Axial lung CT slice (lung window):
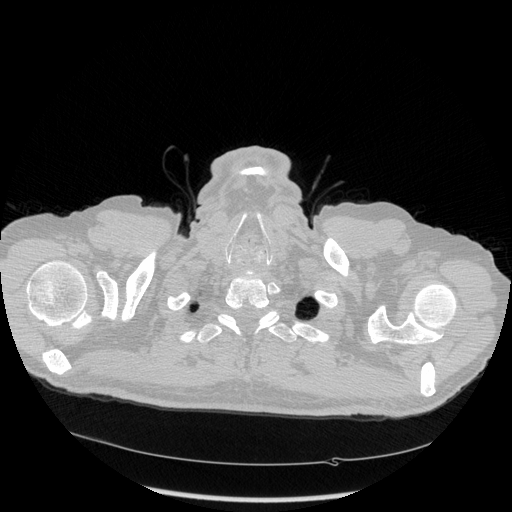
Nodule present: no